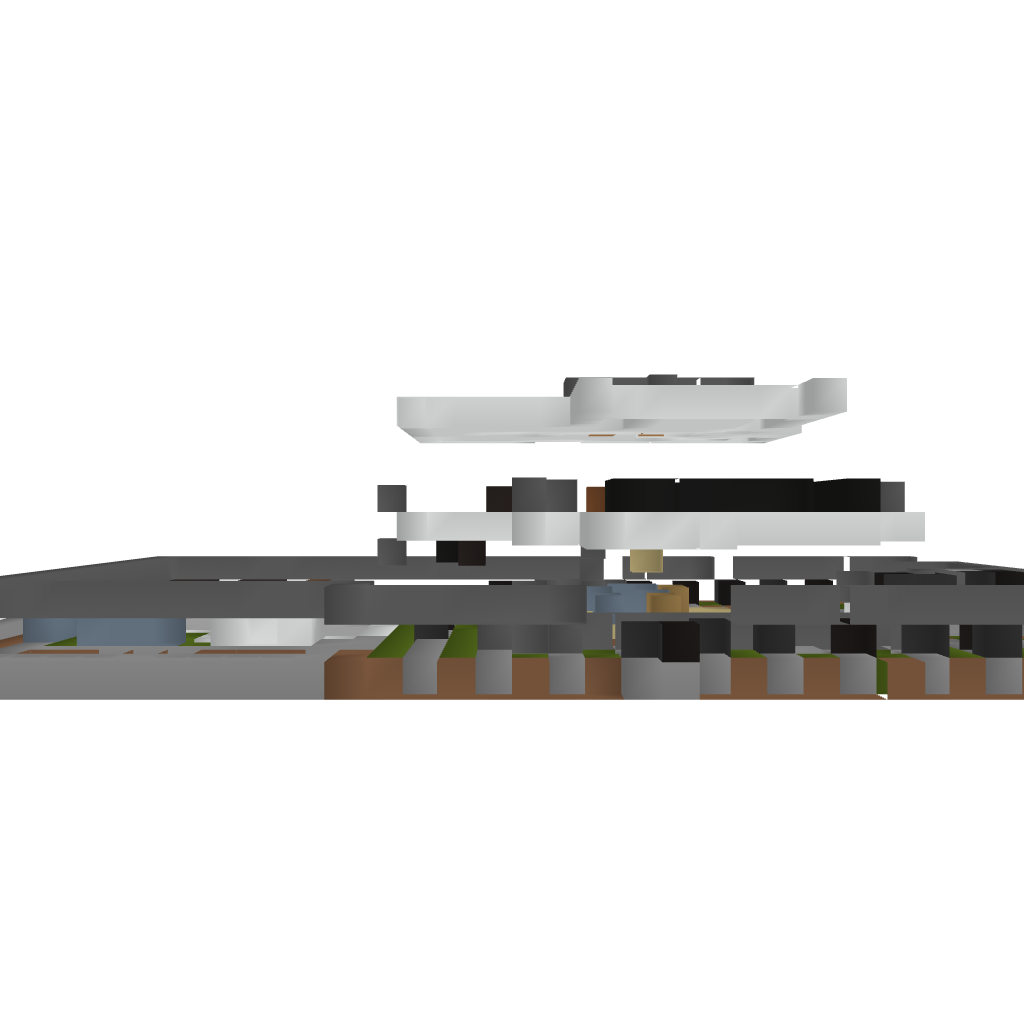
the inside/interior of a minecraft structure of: Modern House #1 (By Ecl1pse8) 1.7.2